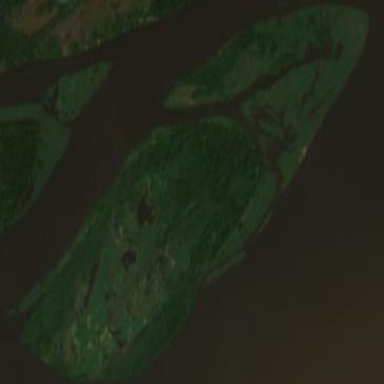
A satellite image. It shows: Island covered in forest.